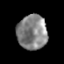
Tissue: prostate
Cell type: Epithelial cells
Senescence score: 0.3168
Nuclear area (px): 1017
Mean DAPI intensity: 132.293